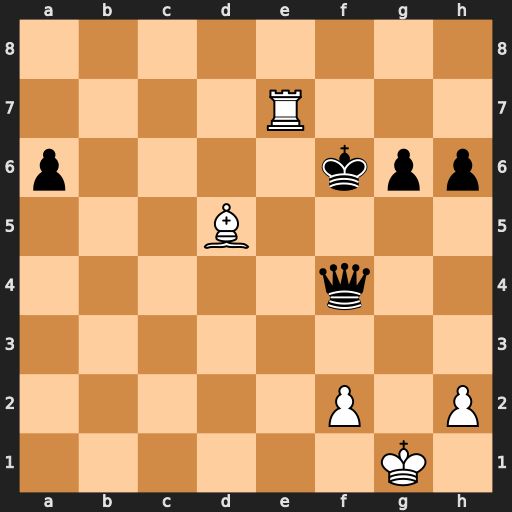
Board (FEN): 8/4R3/p4kpp/3B4/5q2/8/5P1P/6K1
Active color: w
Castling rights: -
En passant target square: -
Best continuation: Rf7+ Ke5 Rxf4